Field crop: maize
Growth stage: 2
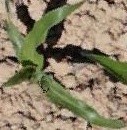
Species: maize